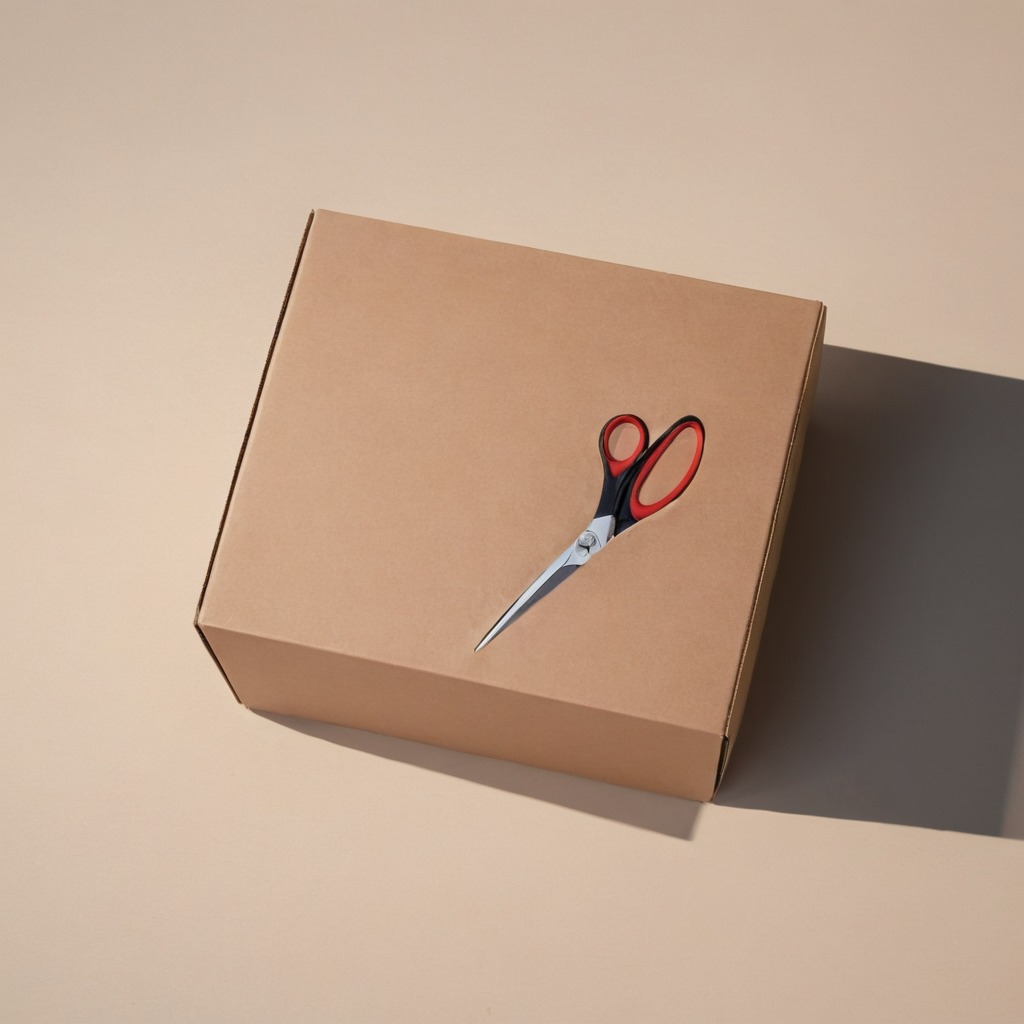
A scissor is lying on the cardboard box surface in an outdoor workshop during daytime bright natural light soft shadows slightly creased but